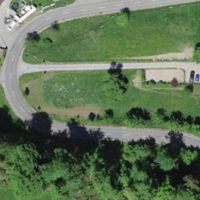
EUNIS habitat code: 44
Species observed at this site:
Lonicera acuminata